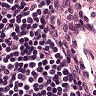
Metastatic tissue present: no